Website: lowes
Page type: billing-address
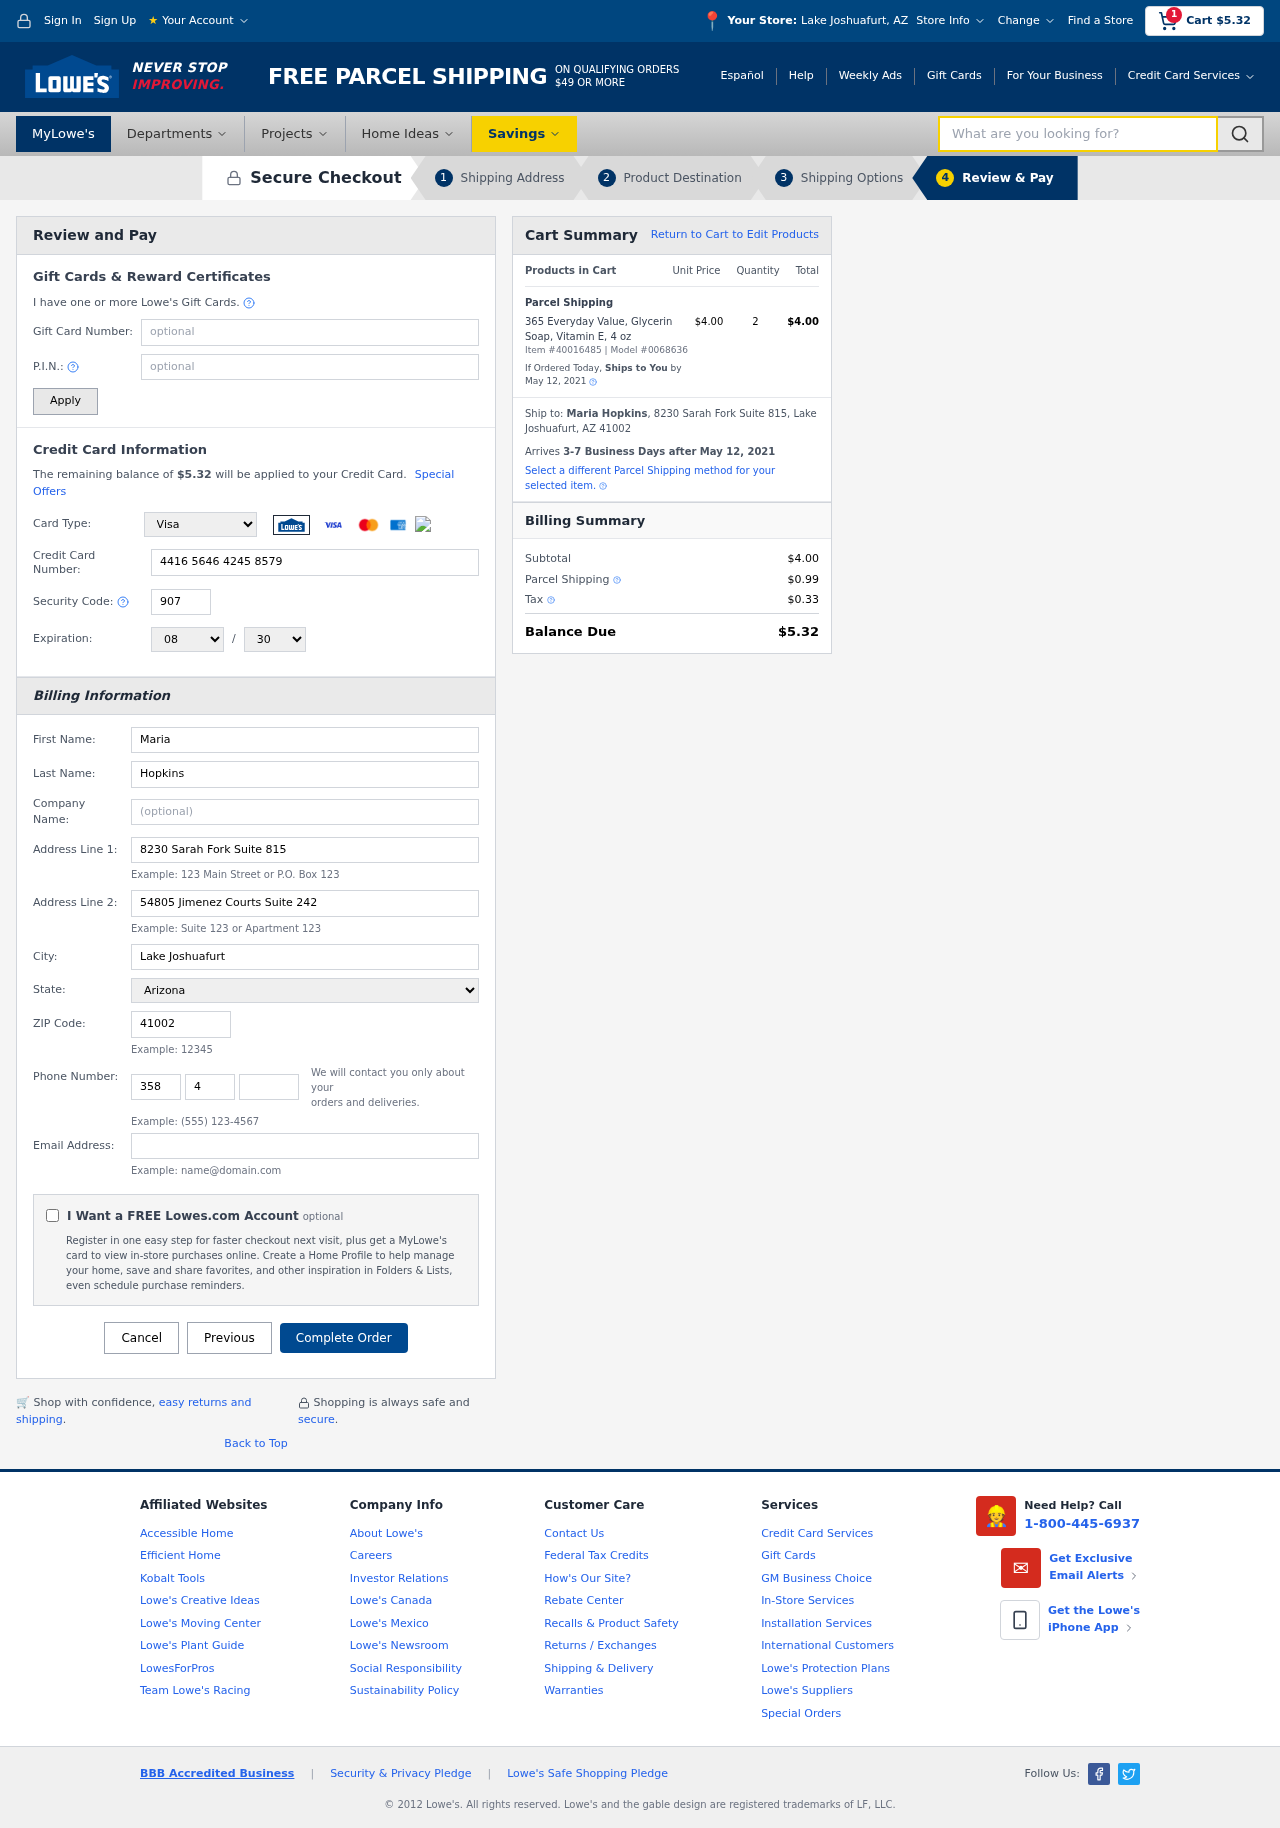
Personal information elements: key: PII_CARD_CVV
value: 907
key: PII_CARD_EXPIRY_MONTH
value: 08
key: PII_CARD_EXPIRY_YEAR
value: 30
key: PII_CARD_NUMBER
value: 4416 5646 4245 8579
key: PII_CARD_TYPE
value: Visa
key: PII_CITY
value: Lake Joshuafurt
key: PII_CITY_STATE
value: Lake Joshuafurt, AZ
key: PII_EMAIL
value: maria_hopkins@hotmail.com
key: PII_FIRSTNAME
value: Maria
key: PII_FULLNAME
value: Maria Hopkins
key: PII_LASTNAME
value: Hopkins
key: PII_PHONE_AREA
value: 358
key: PII_PHONE_PREFIX
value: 463
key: PII_PHONE_SUFFIX
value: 9952
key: PII_POSTCODE
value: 41002
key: PII_STATE
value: Arizona
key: PII_STREET
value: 8230 Sarah Fork Suite 815
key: PII_STREET2
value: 54805 Jimenez Courts Suite 242
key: PII_CITY_STATE_ZIP
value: Lake Joshuafurt, AZ 41002
Product elements: key: PRODUCT1_NAME
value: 365 Everyday Value, Glycerin Soap, Vitamin E, 4 oz
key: PRODUCT1_PRICE
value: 4
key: PRODUCT1_QUANTITY
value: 2
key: PRODUCT_ITEM_NUMBER
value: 40016485
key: PRODUCT_MODEL_NUMBER
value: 0068636
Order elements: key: ORDER_SUBTOTAL
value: $5.32
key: ORDER_TOTAL
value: $5.32
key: ORDER_SHIPPING_DATE
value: May 12, 2021
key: ORDER_SUBTOTAL
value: $4.00
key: ORDER_DELIVERY_DATE
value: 3-7 Business Days after May 12, 2021
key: ORDER_SHIPPING_DATE2
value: May 12, 2021
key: ORDER_SUBTOTAL2
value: $4.00
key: ORDER_SHIPPING_COST
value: $0.99
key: ORDER_TAX
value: $0.33
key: ORDER_TOTAL2
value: $5.32
Search elements: key: HEADER_SEARCH
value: What are you looking for?